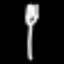
Label: fork